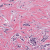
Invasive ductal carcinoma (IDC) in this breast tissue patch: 1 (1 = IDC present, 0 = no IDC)